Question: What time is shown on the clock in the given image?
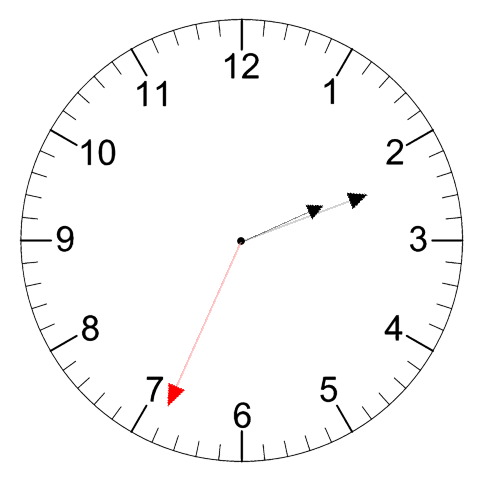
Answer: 02:11:34